Interaction volume radius: 5 \u00c5
Interaction volume height: 20 \u00c5
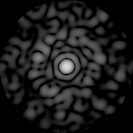
Disorder parameter: 0.8295